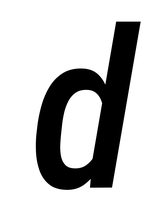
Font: Roboto-Italic_Condensed_Medium_Italic